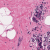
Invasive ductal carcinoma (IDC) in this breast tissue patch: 0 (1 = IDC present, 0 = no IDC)